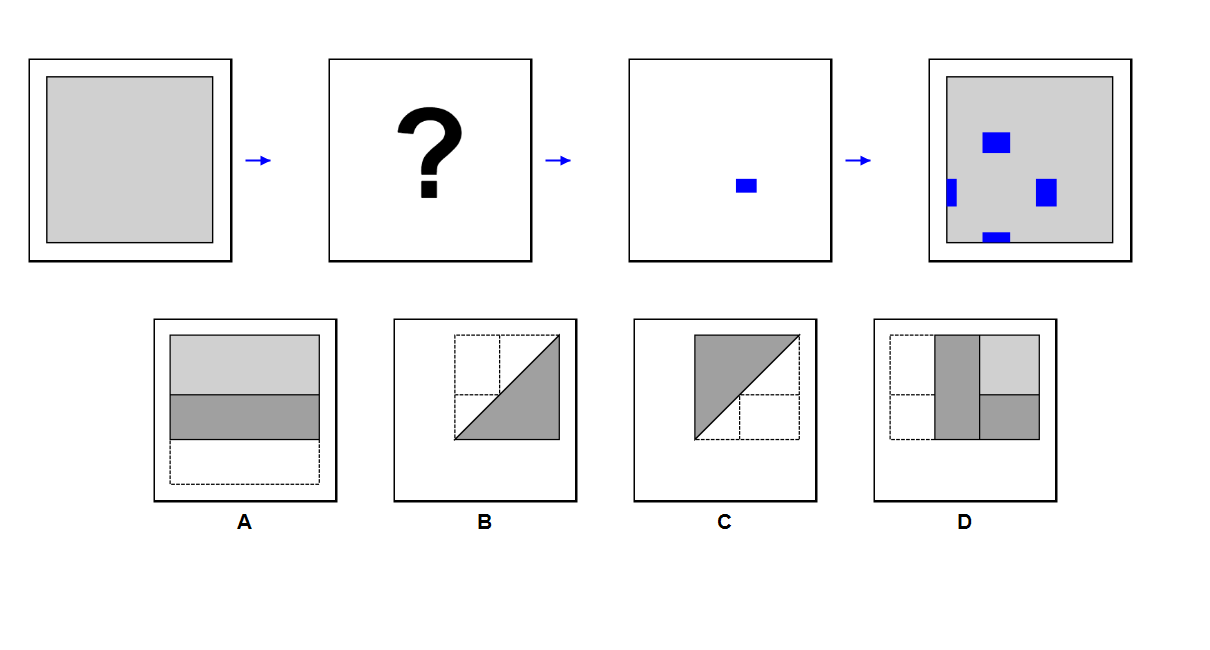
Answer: C